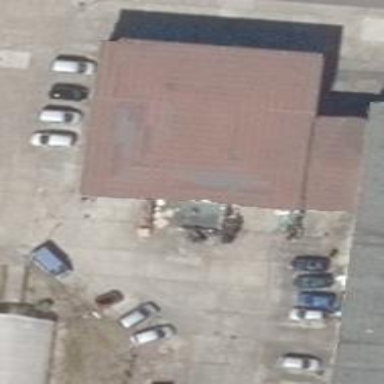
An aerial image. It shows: Car repair shop.